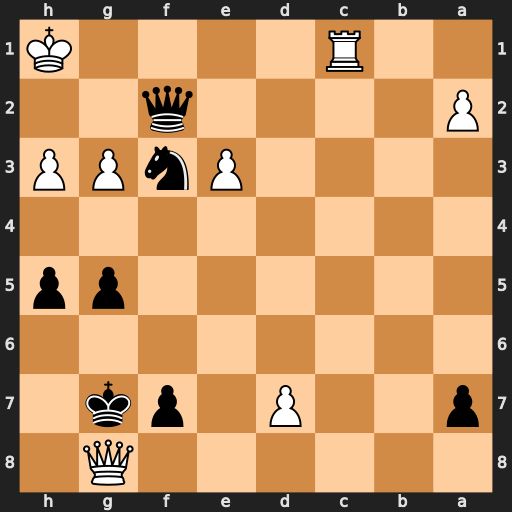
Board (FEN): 6Q1/p2P1pk1/8/6pp/8/4PnPP/P4q2/2R4K
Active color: b
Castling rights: -
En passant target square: -
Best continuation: Kxg8 d8=Q+ Kg7 Qd4+ Nxd4